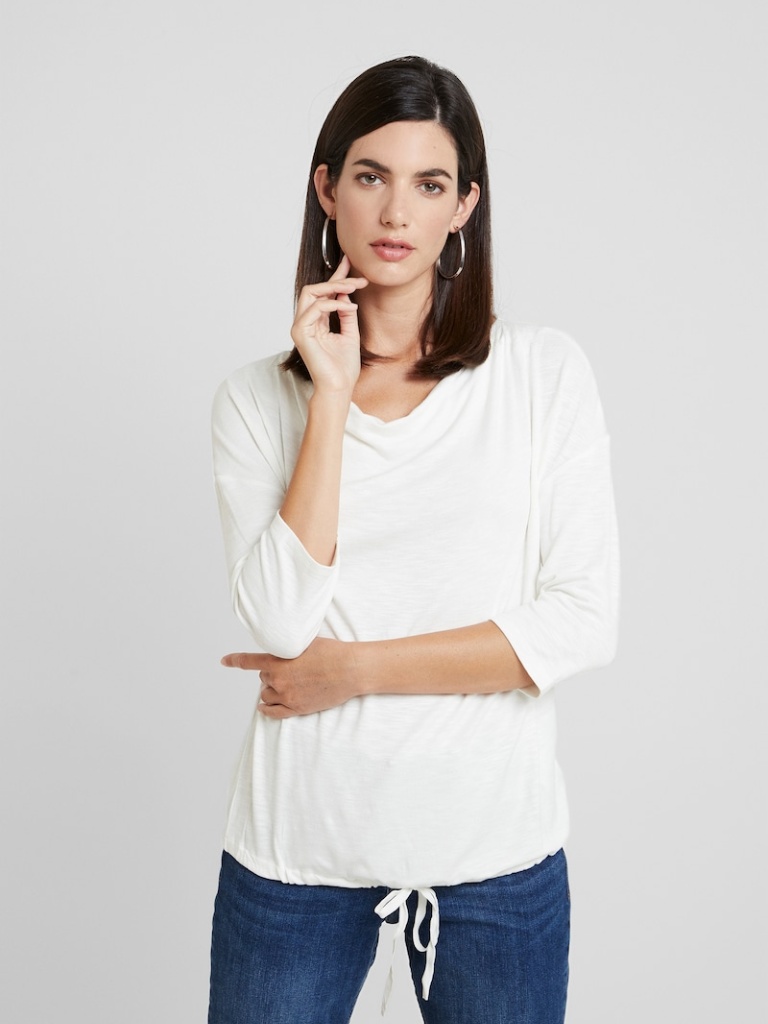
jersey relaxed a long-sleeved with rolled-up sleeves hip length Untucked scoop tunic